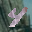
Label: 4